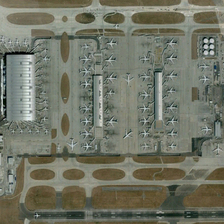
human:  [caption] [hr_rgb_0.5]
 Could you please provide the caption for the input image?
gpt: many planes are parked near several buildings in an airport .

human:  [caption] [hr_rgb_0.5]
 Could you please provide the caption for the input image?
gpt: many planes are parked near several buildings in an airport .

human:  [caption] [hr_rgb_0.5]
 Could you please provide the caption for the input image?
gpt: many planes are parked near several buildings in an airport .

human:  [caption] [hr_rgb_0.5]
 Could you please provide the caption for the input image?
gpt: many planes are parked near several buildings in an airport .

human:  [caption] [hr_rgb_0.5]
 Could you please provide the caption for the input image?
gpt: many planes are parked near several buildings in an airport .